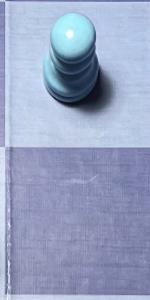
Label: Empty